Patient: sex M, age 51
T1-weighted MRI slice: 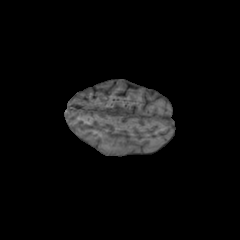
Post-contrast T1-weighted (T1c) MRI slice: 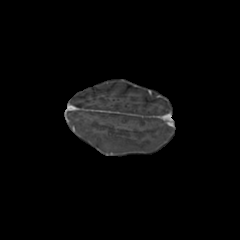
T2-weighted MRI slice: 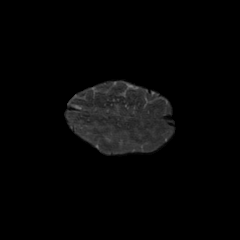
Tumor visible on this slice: yes
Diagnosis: Glioblastoma, IDH-wildtype
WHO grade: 4